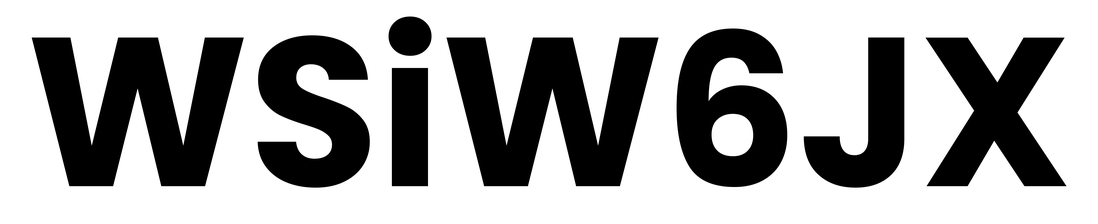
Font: Poppins-Bold